Field crop: maize
Growth stage: 2
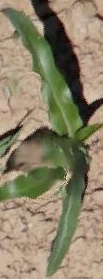
Species: maize